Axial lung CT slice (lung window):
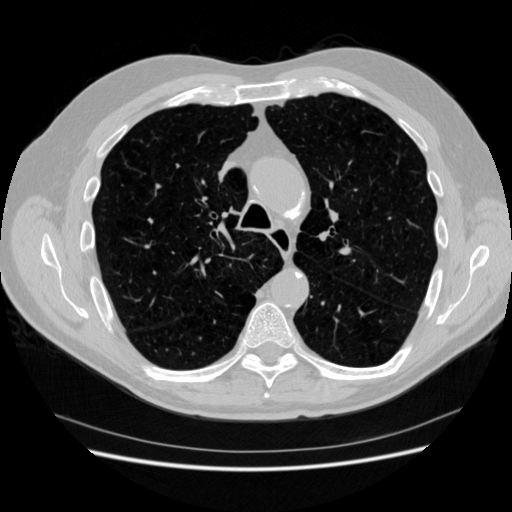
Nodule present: no